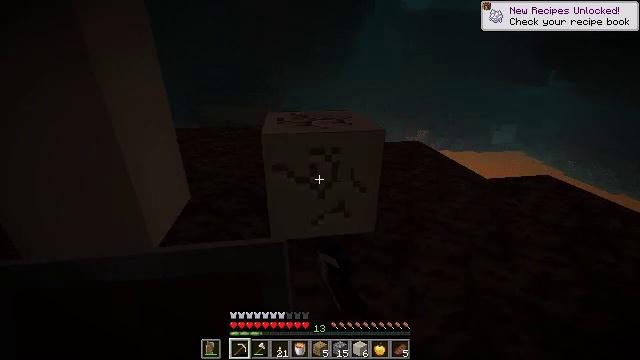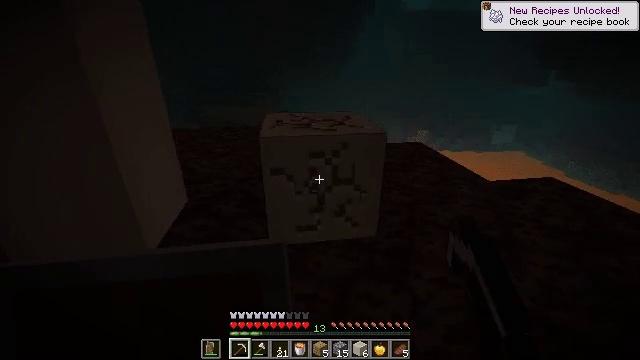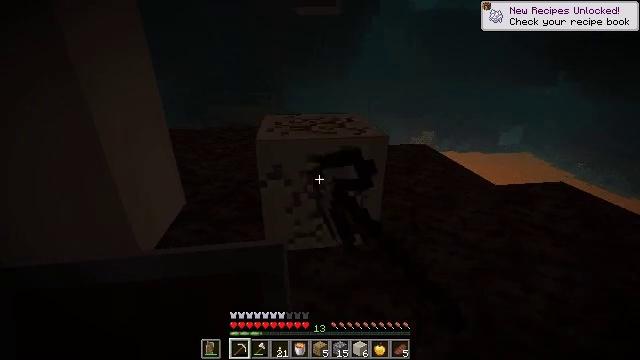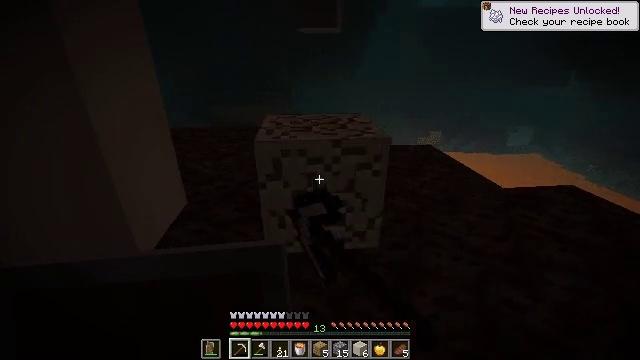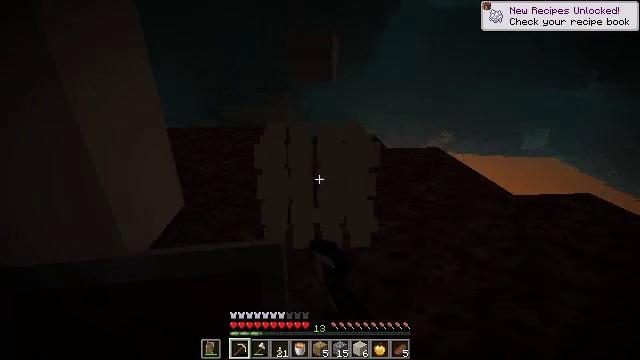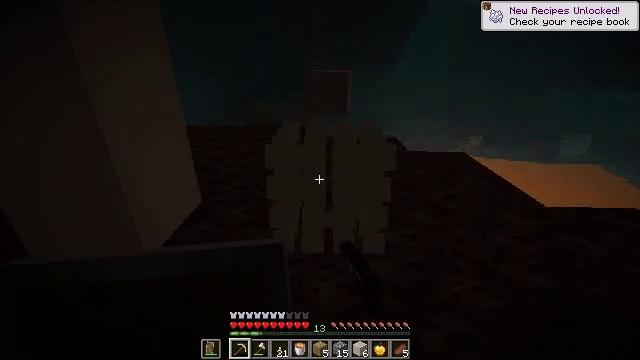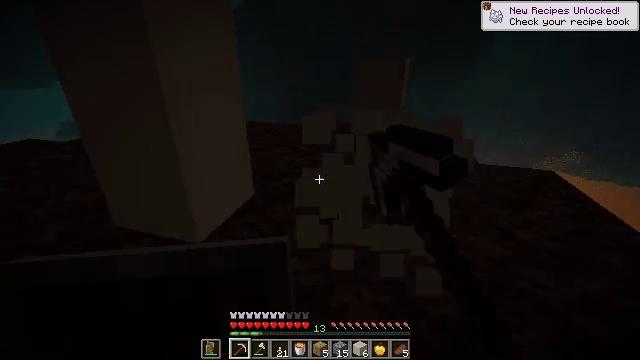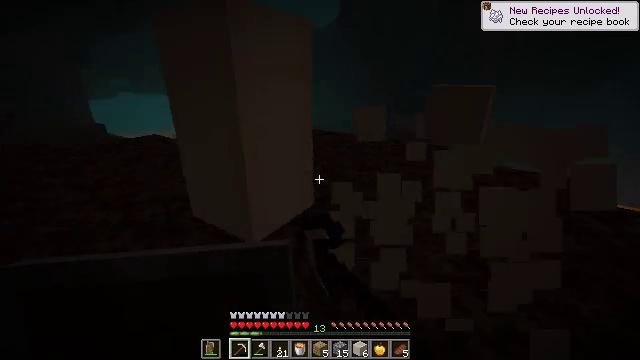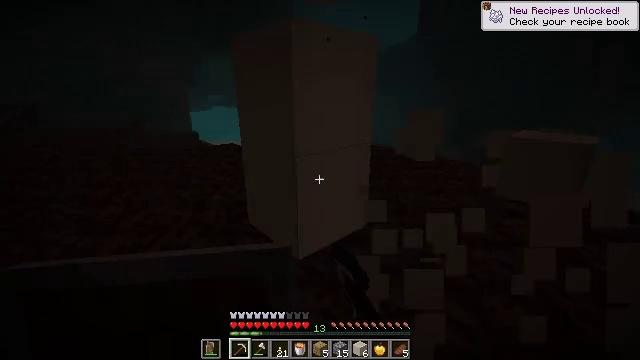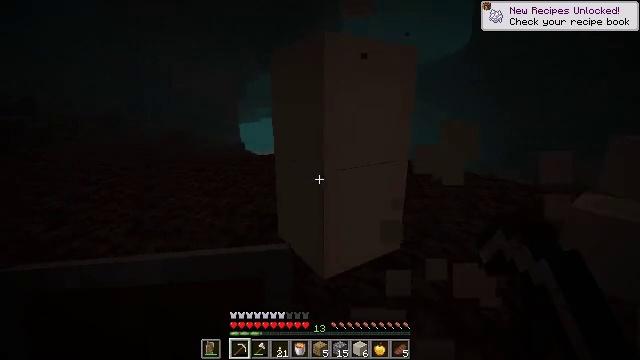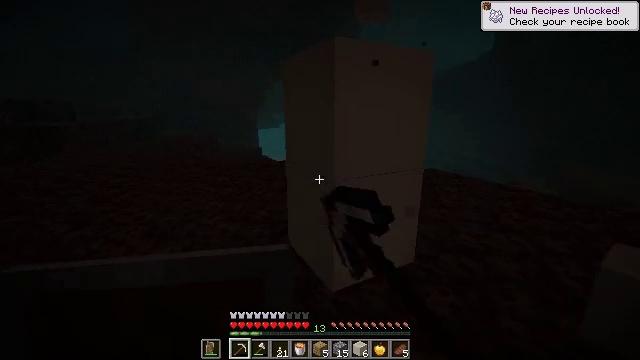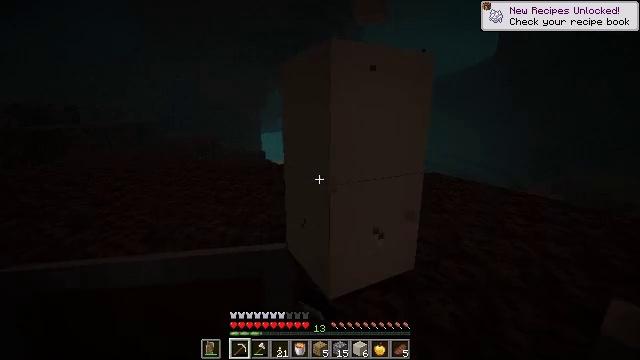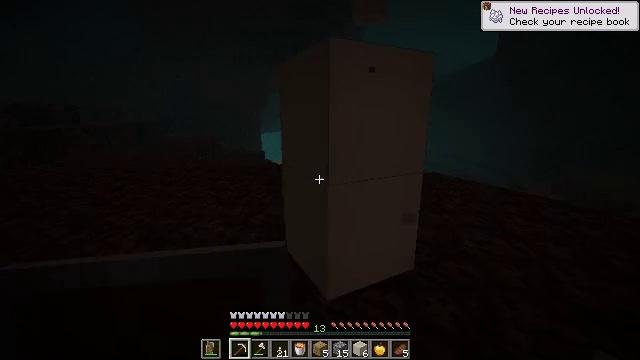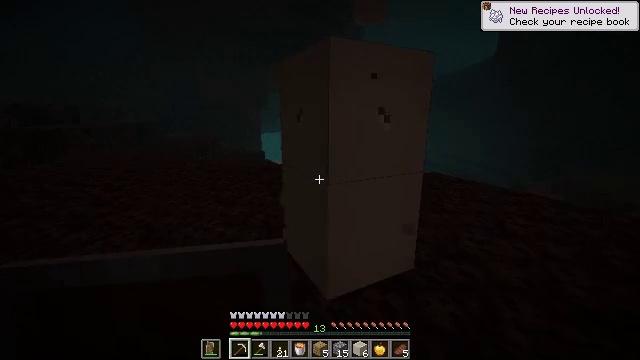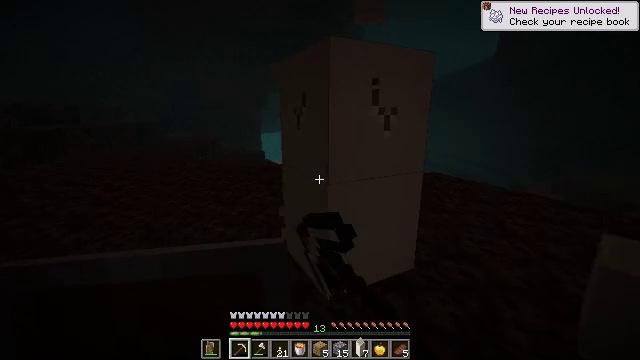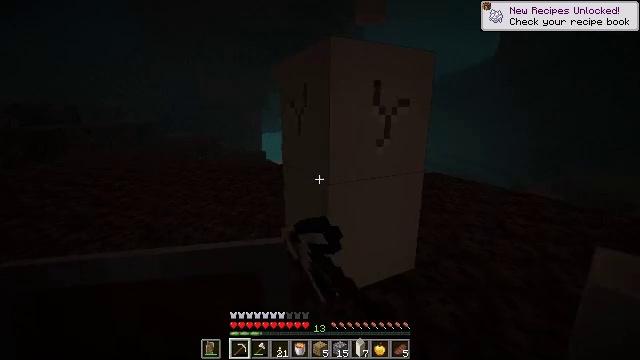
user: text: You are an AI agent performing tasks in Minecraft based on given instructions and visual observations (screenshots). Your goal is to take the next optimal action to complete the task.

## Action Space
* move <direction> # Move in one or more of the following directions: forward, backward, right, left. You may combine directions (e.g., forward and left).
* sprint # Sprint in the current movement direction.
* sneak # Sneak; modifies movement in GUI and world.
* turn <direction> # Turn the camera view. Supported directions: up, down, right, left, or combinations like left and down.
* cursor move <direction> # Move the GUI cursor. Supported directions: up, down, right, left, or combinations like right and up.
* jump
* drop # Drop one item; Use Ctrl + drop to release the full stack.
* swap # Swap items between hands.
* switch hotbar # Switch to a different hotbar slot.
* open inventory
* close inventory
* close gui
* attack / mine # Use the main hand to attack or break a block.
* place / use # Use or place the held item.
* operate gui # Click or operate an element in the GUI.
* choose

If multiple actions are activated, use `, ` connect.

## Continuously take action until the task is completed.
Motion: motion action
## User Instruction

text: Mine the bone block found in fossils.
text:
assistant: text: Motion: move forward, attack / mine
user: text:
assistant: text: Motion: move forward and move right, turn left, attack / mine
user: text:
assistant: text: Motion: move forward and move right, turn left, attack / mine
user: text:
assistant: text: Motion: move forward and move right, turn left, attack / mine
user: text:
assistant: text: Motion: move forward and move right, turn left, attack / mine
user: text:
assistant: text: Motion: move forward and move right, turn left, attack / mine
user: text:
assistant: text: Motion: move forward and move right, turn left and up, attack / mine
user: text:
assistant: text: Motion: move forward and move right, turn left and up, attack / mine
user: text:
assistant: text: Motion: move forward and move right, turn left and up, attack / mine
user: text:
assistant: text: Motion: move forward and move right, turn left and up, attack / mine
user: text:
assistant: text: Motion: attack / mine
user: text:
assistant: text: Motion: attack / mine
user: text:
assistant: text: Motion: attack / mine
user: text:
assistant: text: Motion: attack / mine
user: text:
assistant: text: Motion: attack / mine
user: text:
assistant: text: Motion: attack / mine
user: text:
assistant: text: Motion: attack / mine
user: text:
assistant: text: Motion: attack / mine
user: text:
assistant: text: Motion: attack / mine
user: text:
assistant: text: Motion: attack / mine
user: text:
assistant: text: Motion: attack / mine
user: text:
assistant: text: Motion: attack / mine
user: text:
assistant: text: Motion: attack / mine
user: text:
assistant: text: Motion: attack / mine
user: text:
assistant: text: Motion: turn right and down, attack / mine
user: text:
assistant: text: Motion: move forward and move right, turn right and down, attack / mine
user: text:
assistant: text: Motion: move forward and move right, attack / mine
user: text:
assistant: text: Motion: move forward and move right, attack / mine
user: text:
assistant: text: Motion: move forward and move right, turn left, attack / mine
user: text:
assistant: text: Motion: move forward, turn right and up, attack / mine